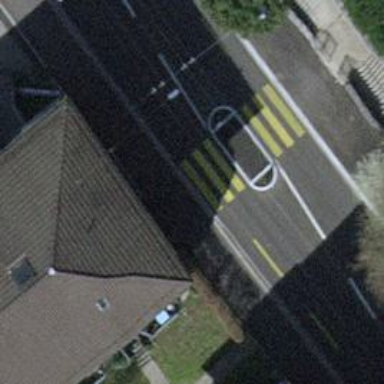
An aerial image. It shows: Footway with asphalt surface and zebra crossing.